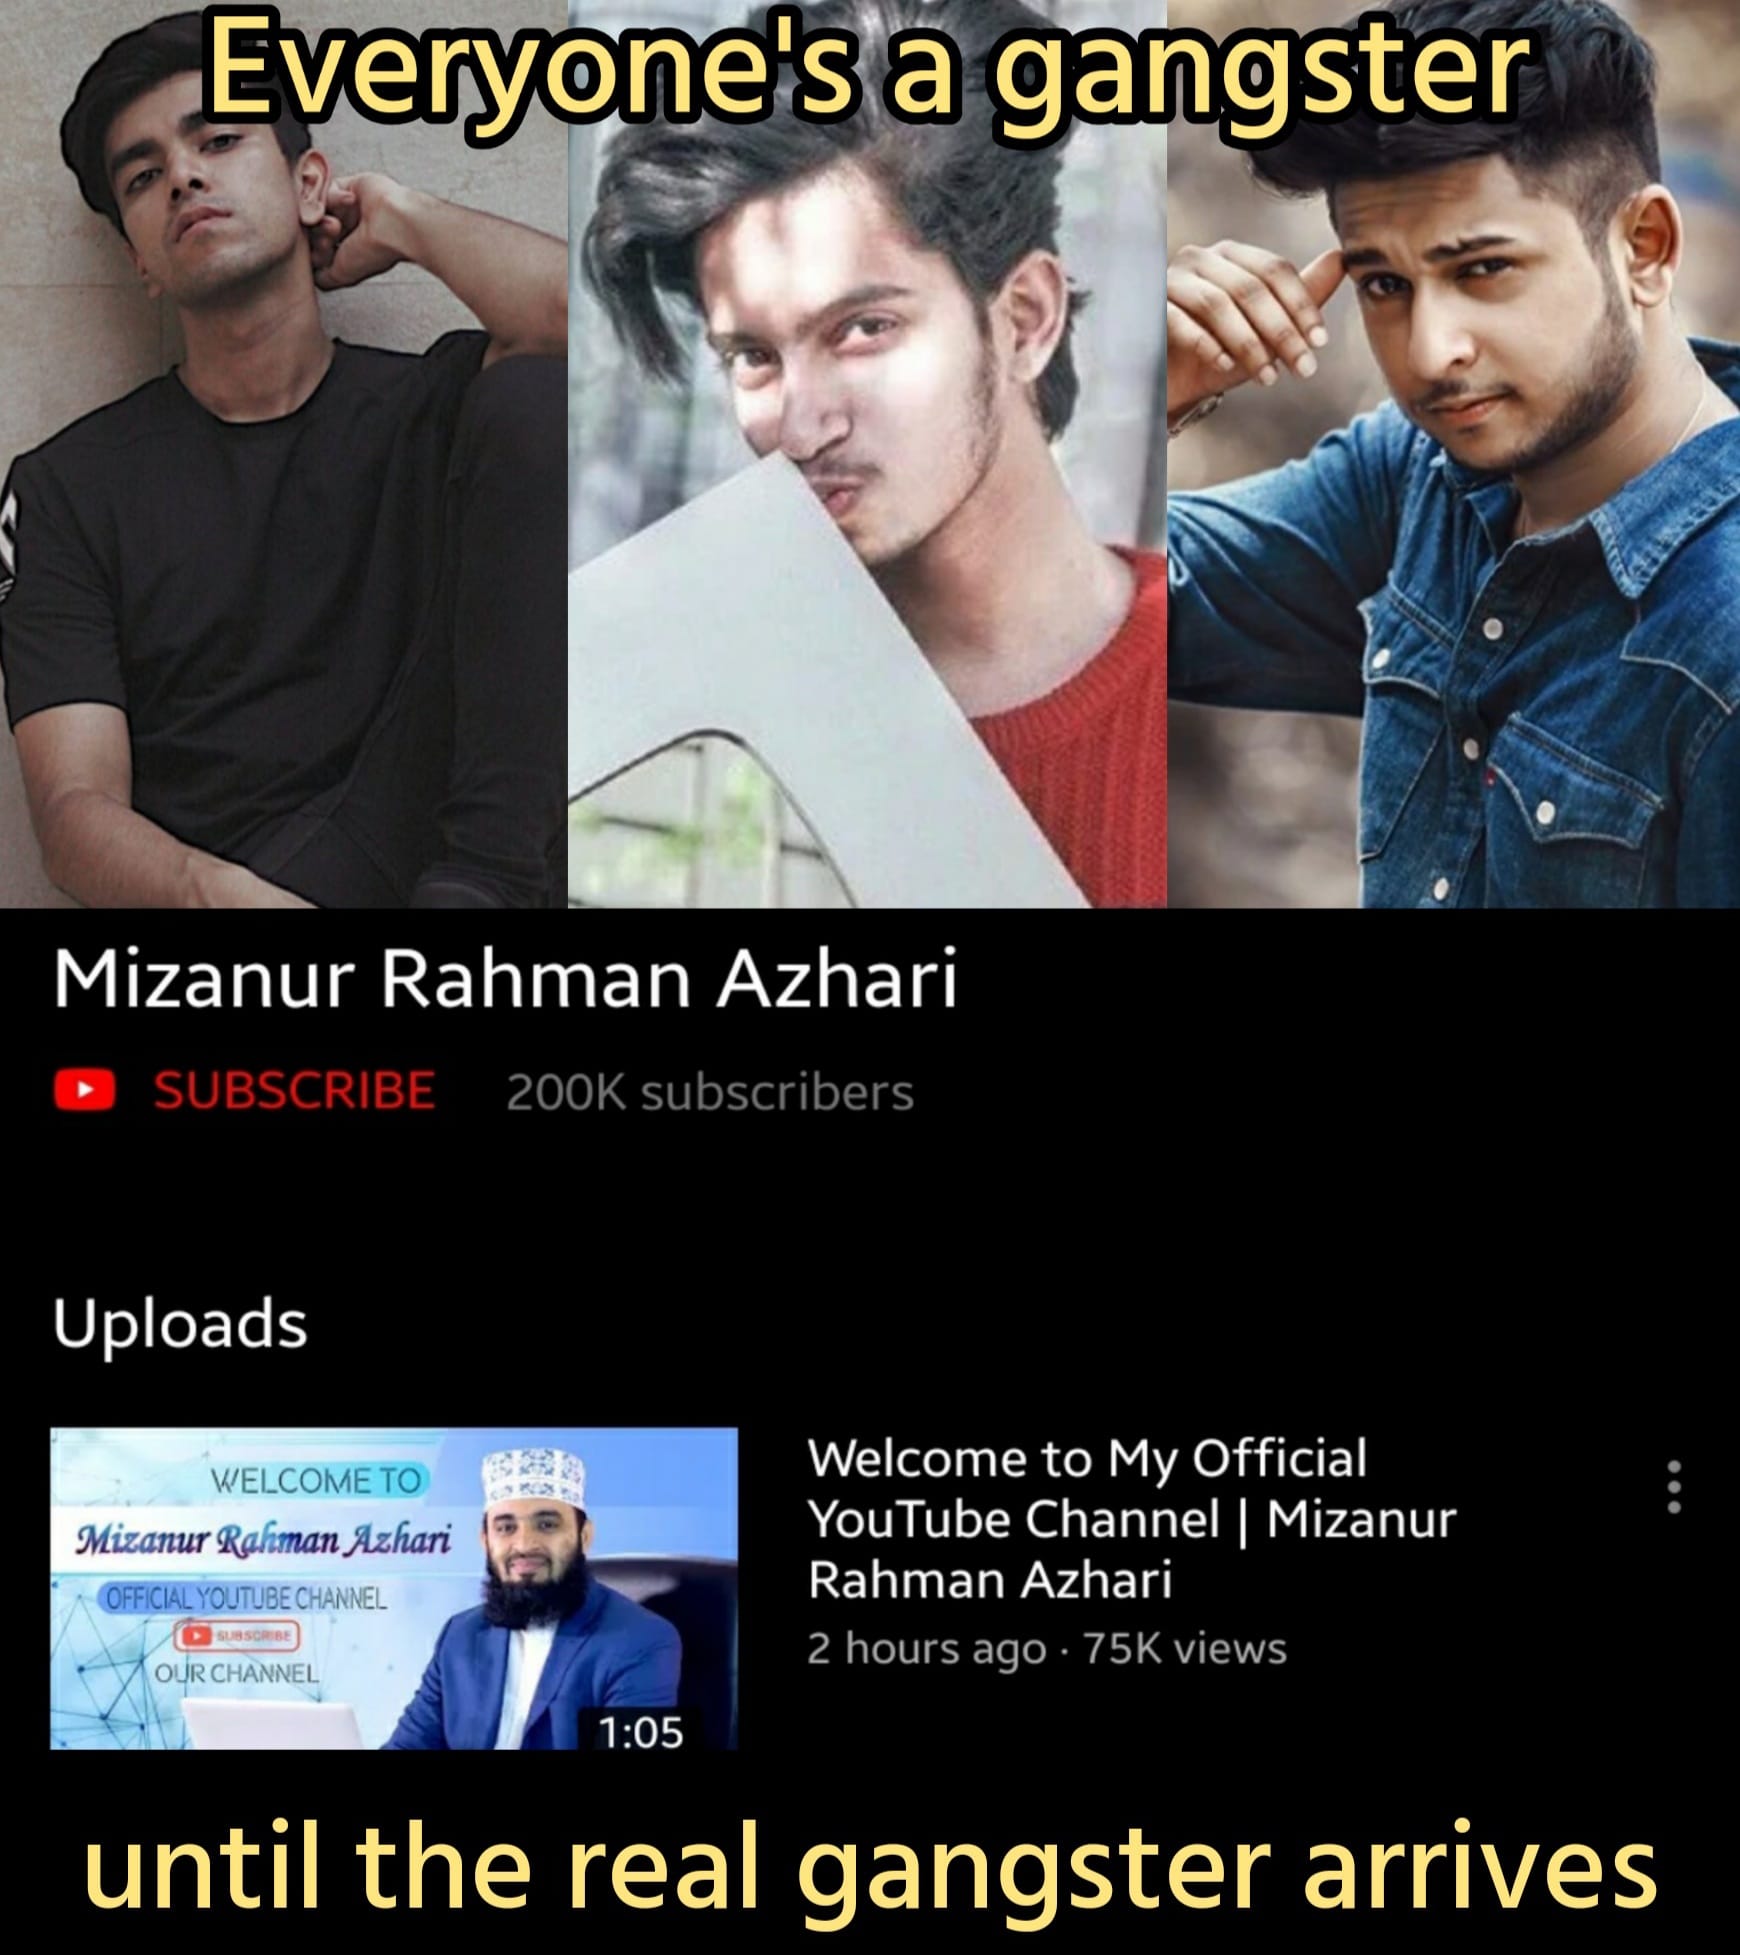
Caption: Everyone's a gangster    Mizanur Rahman Azhari   SUBSCRIBE  200K subscribers    Uploads   Welcome to My Official YouTube Channel |  Mizanur Rahman Azhari   2 hours ago   76K Views   until the real gangster arrives
Label: non-hate